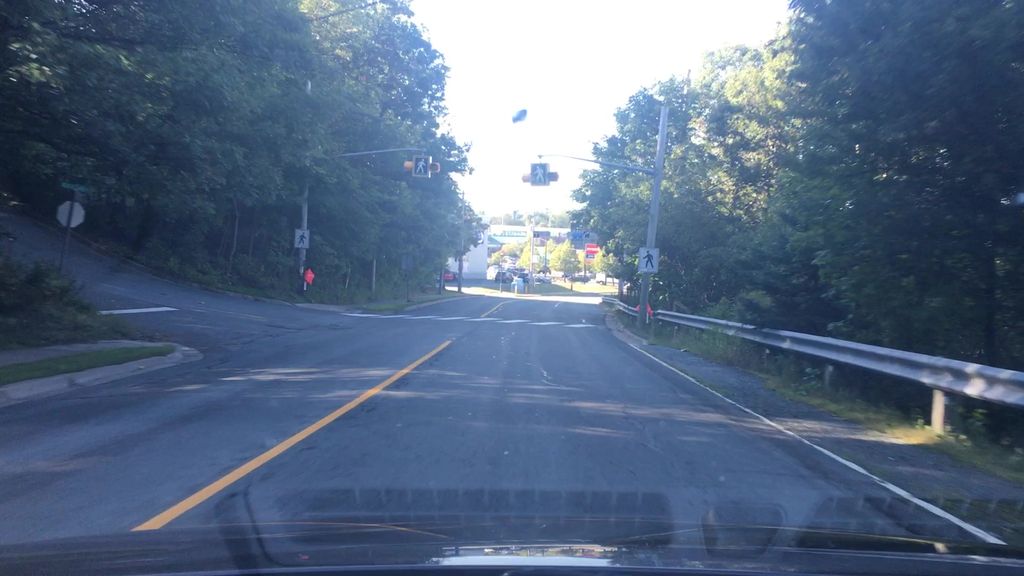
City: halifax